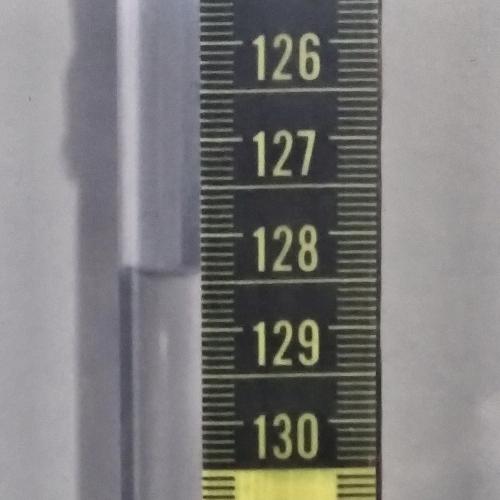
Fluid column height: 128.4 cm